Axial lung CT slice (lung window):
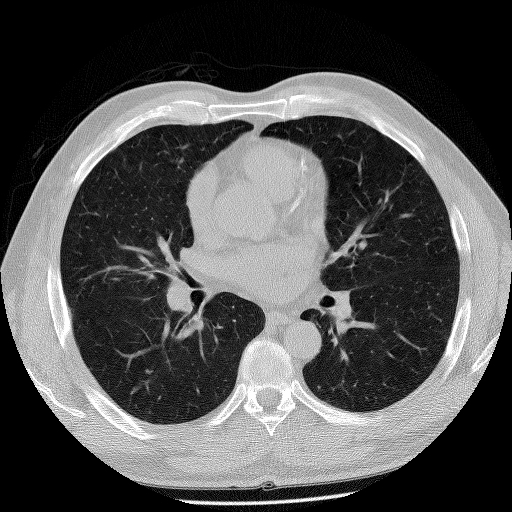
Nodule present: no